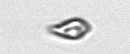
Label: Cryptophyta